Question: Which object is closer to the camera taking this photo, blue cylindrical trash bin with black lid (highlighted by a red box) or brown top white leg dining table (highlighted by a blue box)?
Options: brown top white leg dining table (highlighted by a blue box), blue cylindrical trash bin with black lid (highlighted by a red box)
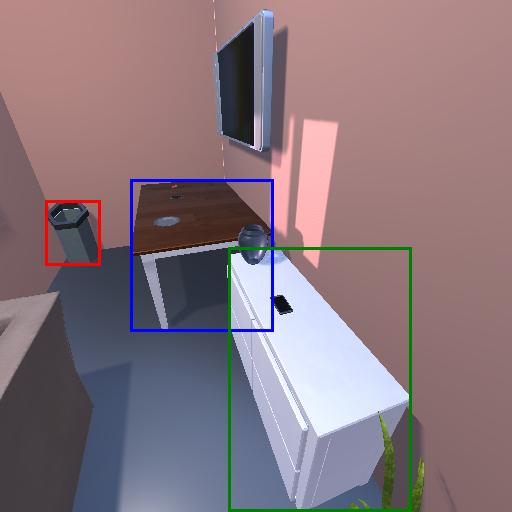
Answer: brown top white leg dining table (highlighted by a blue box)